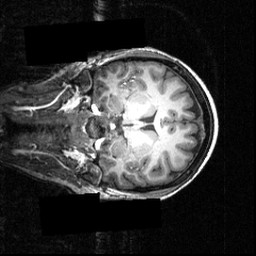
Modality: T1w
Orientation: coronal
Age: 24
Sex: female
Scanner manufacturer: siemens
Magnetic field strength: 3.951 T
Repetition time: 1.5 s
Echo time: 0.00335 s